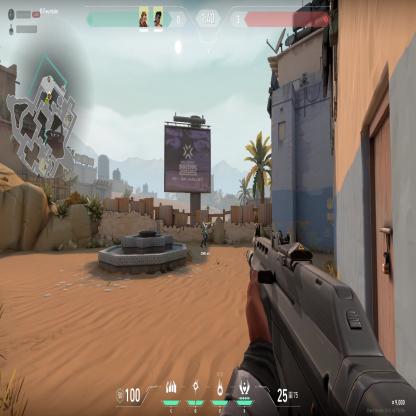
Label: teammate